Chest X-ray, AP view. Patient: 57 years old, sex M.
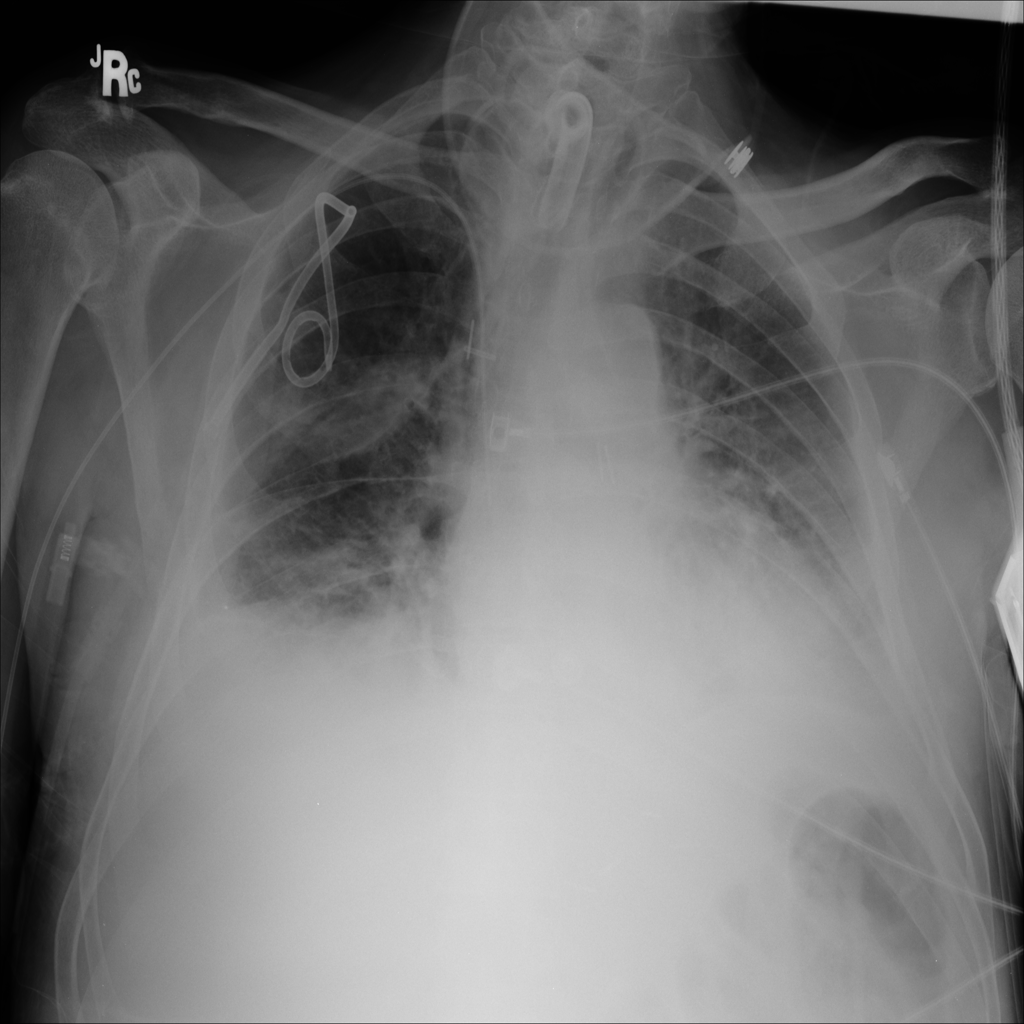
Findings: No Finding